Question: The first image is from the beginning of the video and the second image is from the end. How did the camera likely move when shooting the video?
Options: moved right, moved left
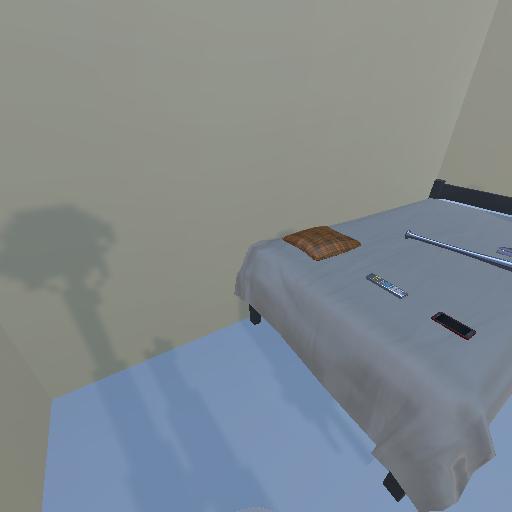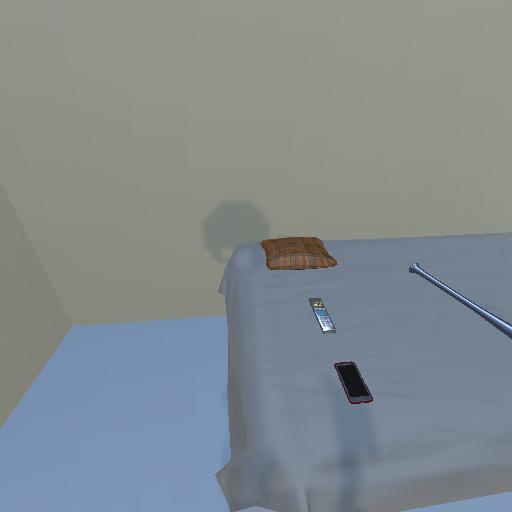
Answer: moved right